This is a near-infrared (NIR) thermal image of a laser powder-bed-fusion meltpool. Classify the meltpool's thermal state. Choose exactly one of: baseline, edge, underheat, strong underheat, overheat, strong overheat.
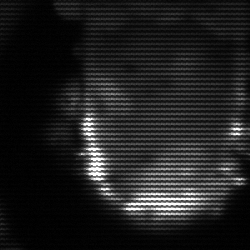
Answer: baseline